Field crop: tomato
Growth stage: 1
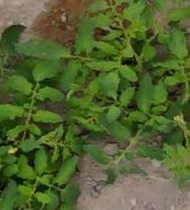
Species: tomato